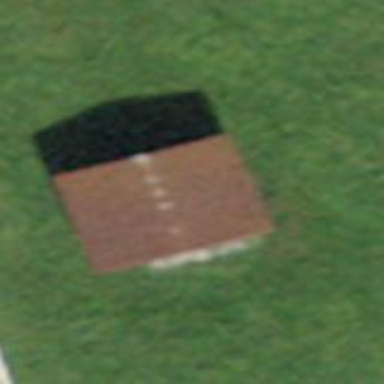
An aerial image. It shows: Shed.